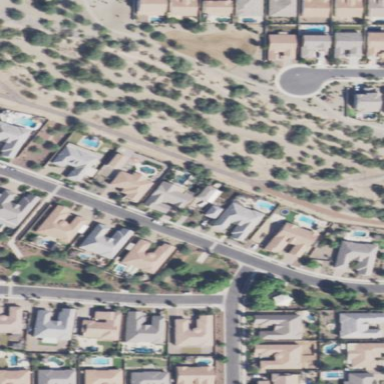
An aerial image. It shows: Gated residential area.